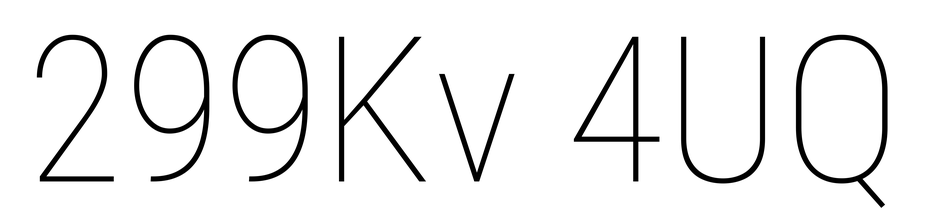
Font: Roboto_Condensed_Thin